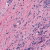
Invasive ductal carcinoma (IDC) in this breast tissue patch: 0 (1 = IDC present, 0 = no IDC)